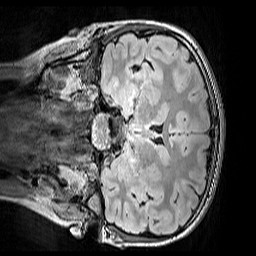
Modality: FLAIR
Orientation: coronal
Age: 12
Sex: male
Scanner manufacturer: siemens
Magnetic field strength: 3 T
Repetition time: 5 s
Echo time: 0.388 s